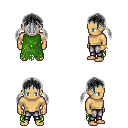
a pixel art fantasy rpg character, male body template, human, tanned skin, green tattered cape, metal pants, gray twin-tailed hairstyle, bracelets, four views (front, back, left, right), 2x2 character sprite sheet, small pixel art, hard edges, no anti-aliasing